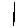
Label: tree